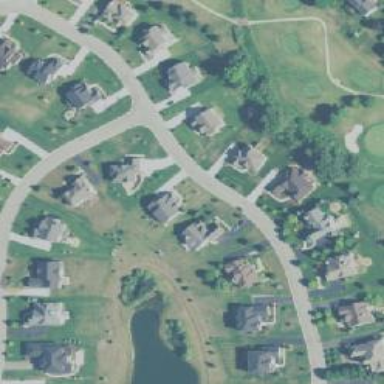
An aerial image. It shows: Residential area composed of single-family homes.